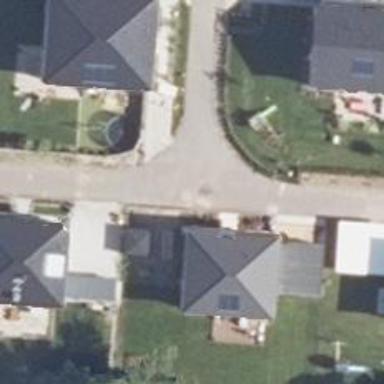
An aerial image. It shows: Living street.